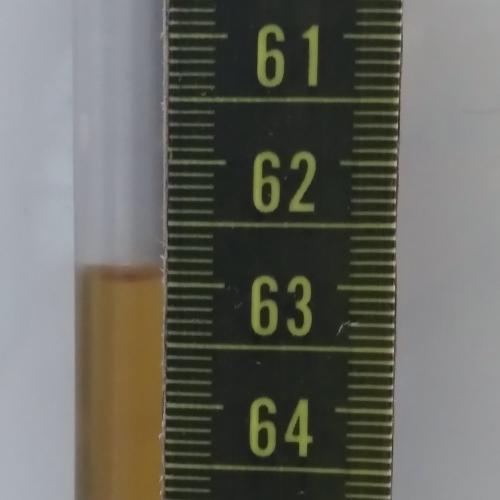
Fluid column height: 63.0 cm